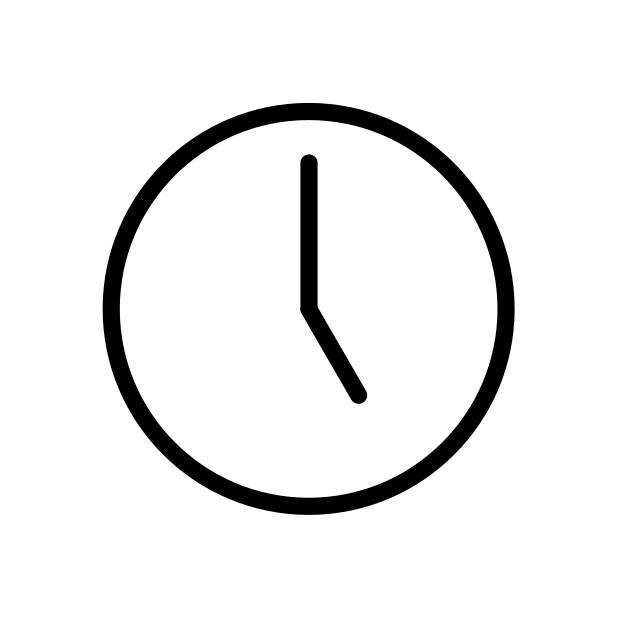
Emoji: 🕔
Name: clock face five oclock
Unicode: 0x1f554